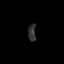
Tissue: lung
Cell type: Epithelial cells
Senescence score: 0.2346
Nuclear area (px): 131
Mean DAPI intensity: 49.649